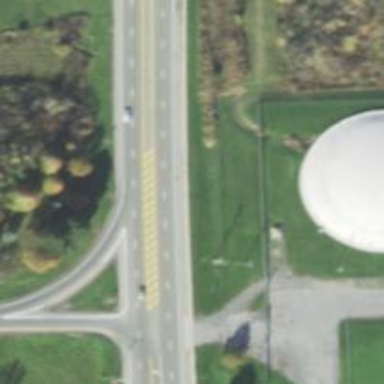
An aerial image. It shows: Secondary road with asphalt surface and sidewalk on the left side.